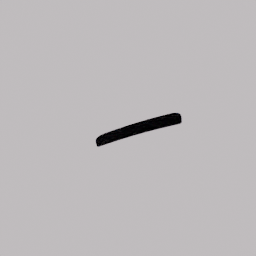
Label: animals